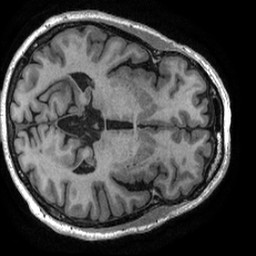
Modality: T1w
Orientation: axial
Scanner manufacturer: ge
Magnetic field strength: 3 T
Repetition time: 0.006364 s
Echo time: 0.002788 s